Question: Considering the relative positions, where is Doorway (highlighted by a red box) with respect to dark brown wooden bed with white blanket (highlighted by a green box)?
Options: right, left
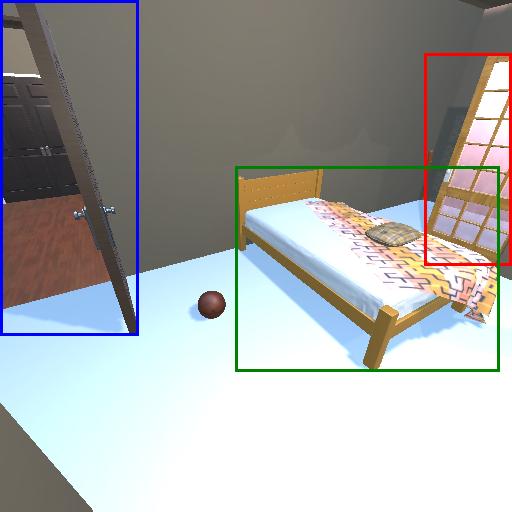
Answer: right